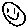
Label: smiley face